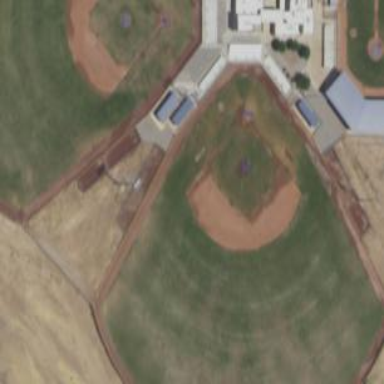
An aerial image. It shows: Baseball pitch for leisure land activities.